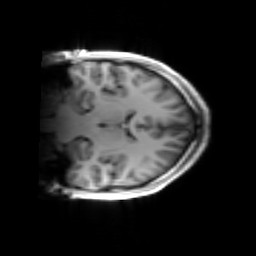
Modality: inplaneT1
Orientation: coronal
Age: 21
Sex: male
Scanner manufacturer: siemens
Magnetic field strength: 3 T
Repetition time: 1.2 s
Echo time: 0.00251 s